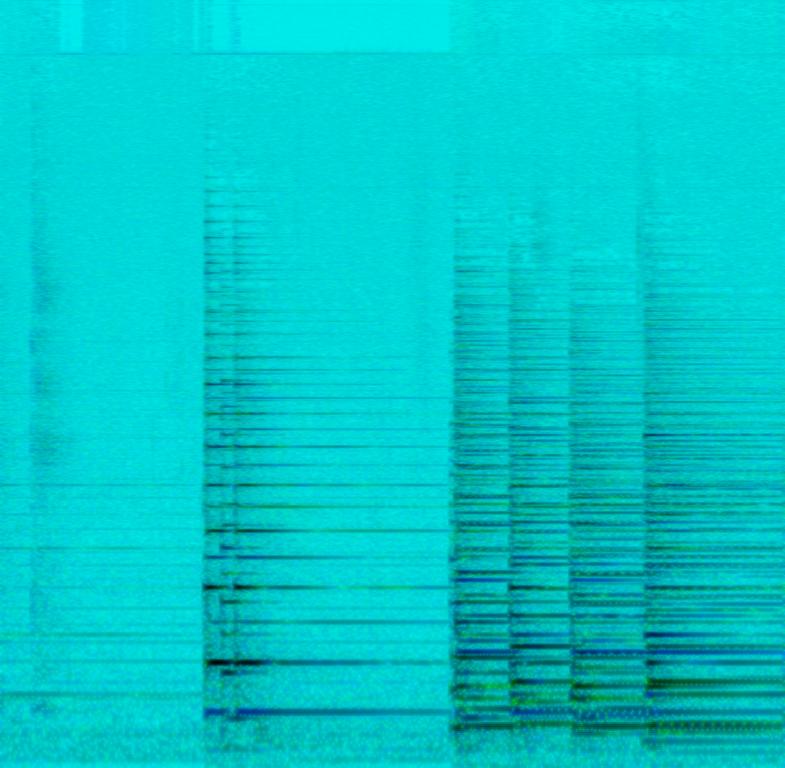
This is a live performance of a classical music piece. There is a grand piano playing dramatically in minor keys. The piece has a grandiose and mysterious aura to it. This piece could be used in the soundtrack of a horror movie. It could also be used in a horror video game theme.